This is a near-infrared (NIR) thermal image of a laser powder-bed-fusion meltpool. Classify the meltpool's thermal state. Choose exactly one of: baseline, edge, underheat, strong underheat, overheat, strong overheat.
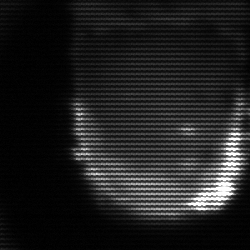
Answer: baseline